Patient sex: M
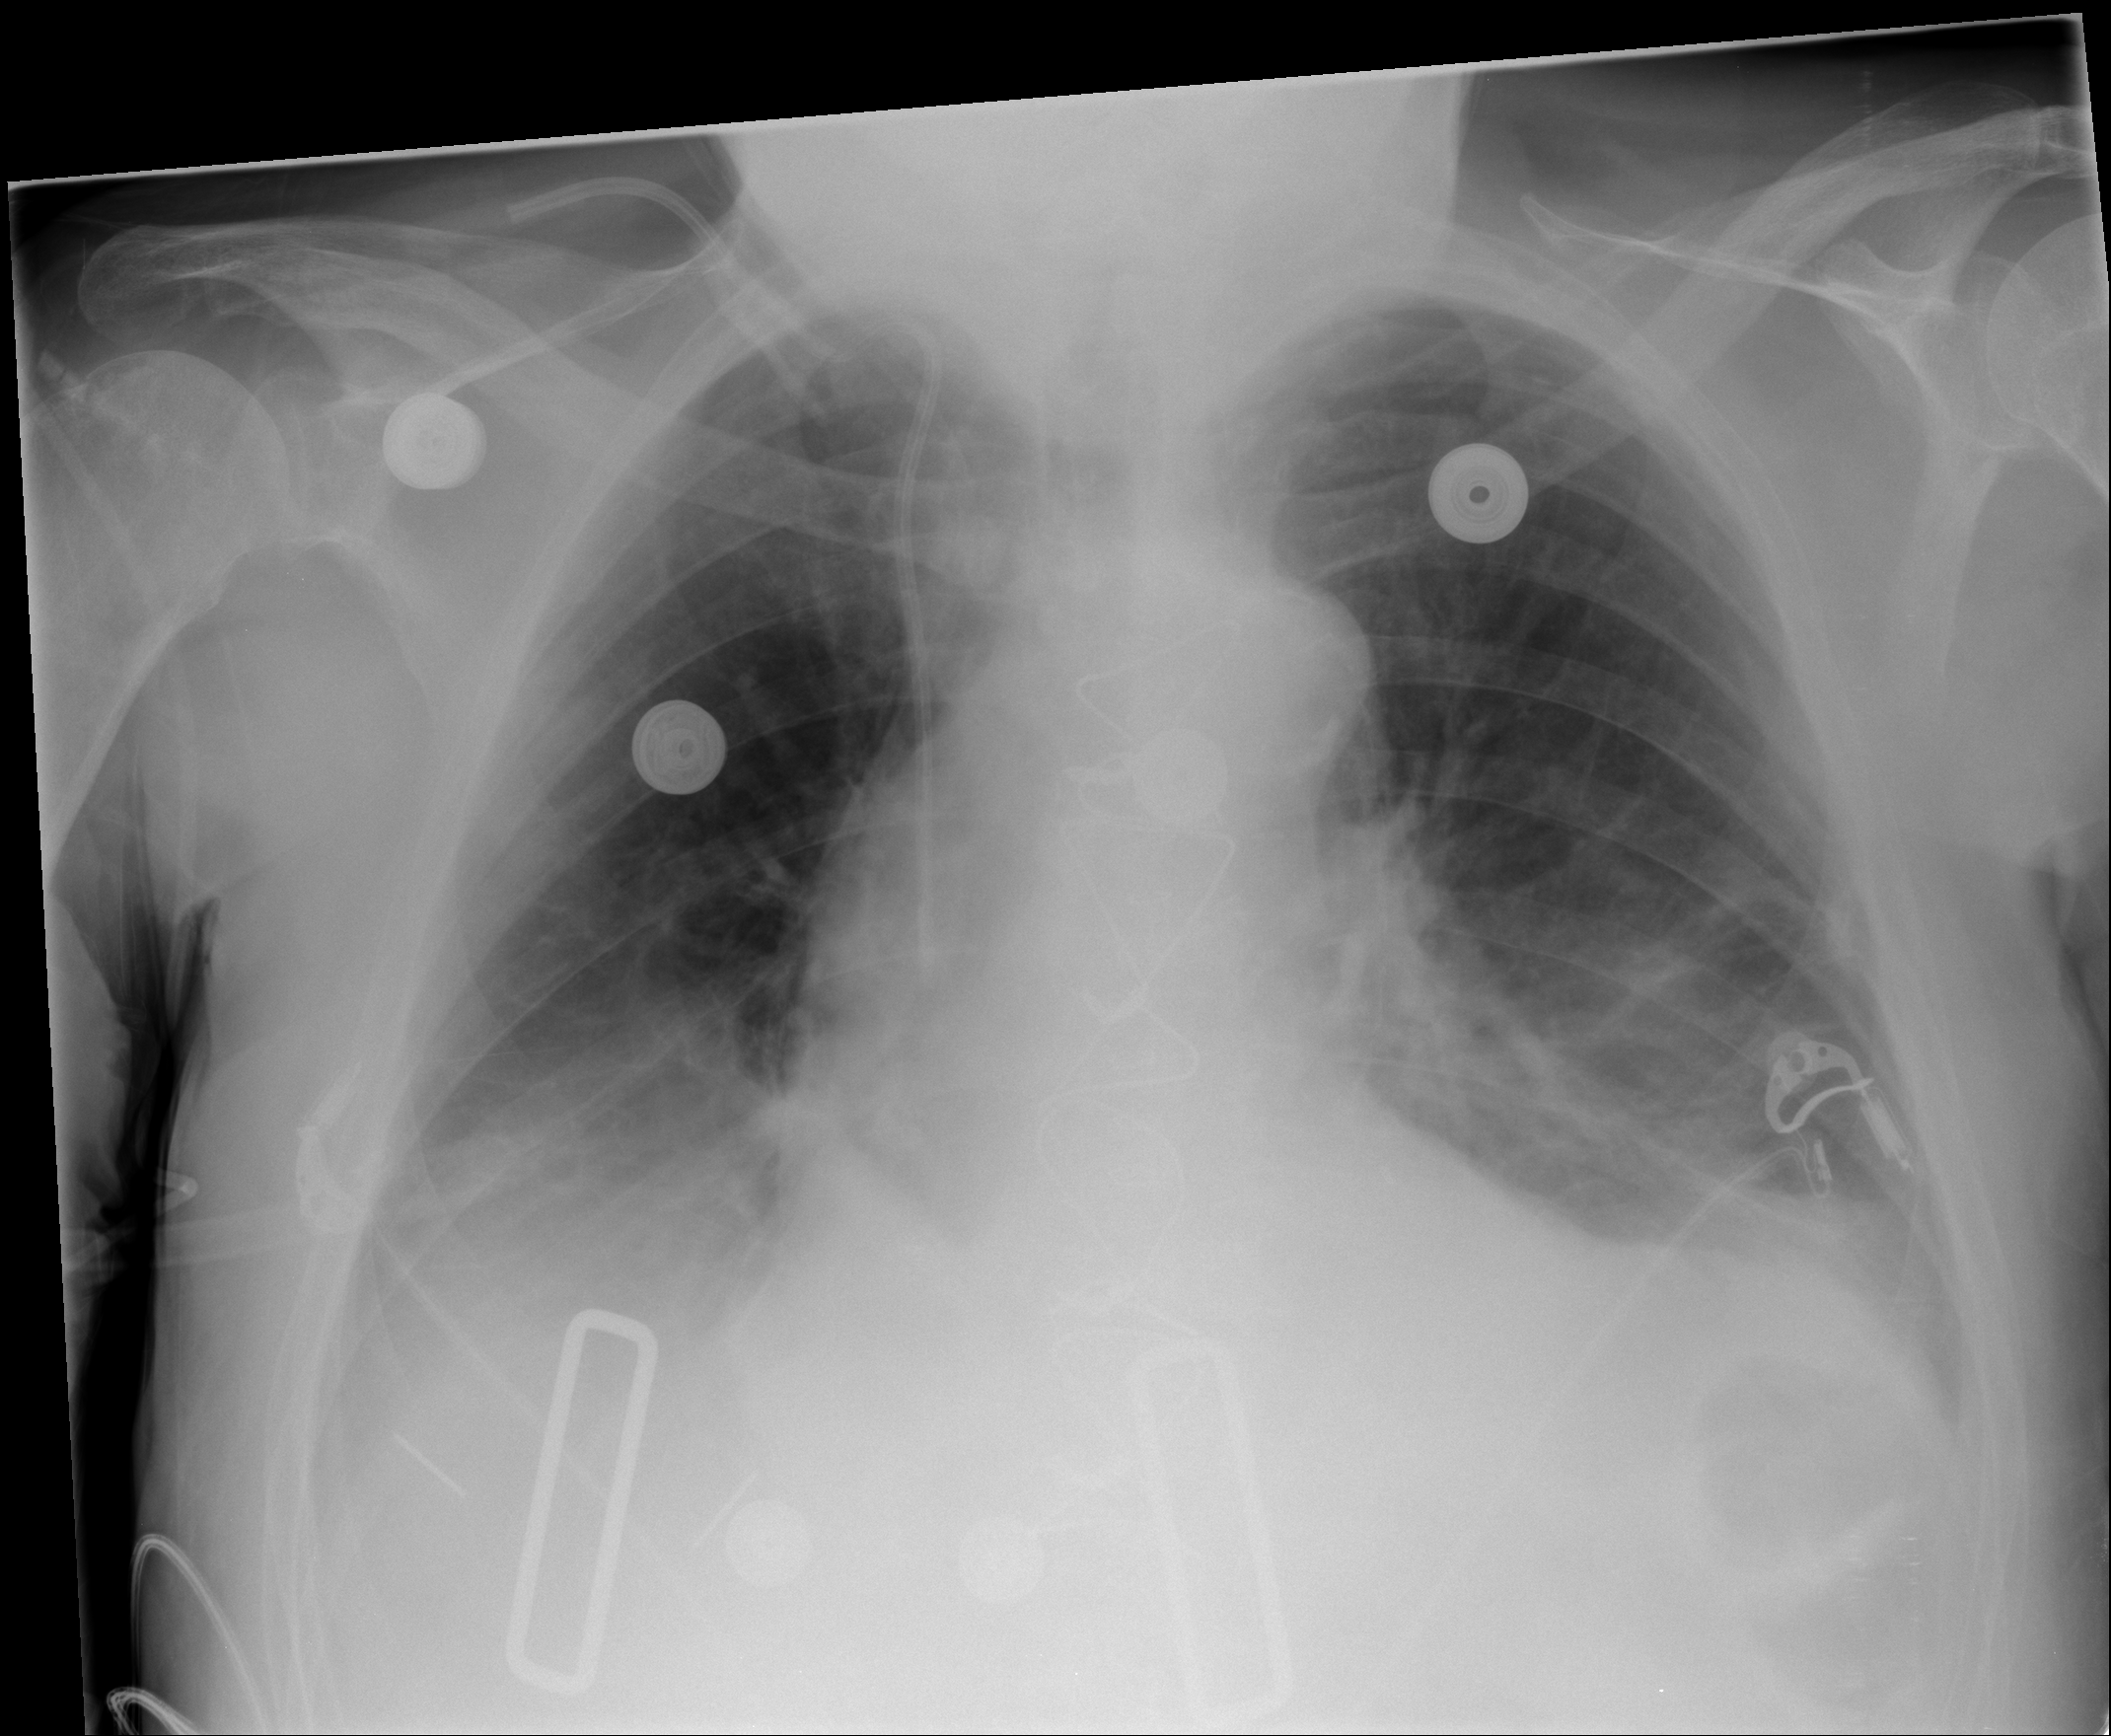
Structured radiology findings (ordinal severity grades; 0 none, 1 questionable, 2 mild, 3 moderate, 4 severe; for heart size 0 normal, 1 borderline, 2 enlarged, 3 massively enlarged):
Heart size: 0
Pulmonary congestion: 0
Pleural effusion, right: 2
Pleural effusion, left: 0
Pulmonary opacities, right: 1
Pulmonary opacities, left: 0
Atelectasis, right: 2
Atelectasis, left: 1